Question: I'm trying to create a Firefox add-on using Mozilla's <URL>:
'''
var sidebar = require("sdk/ui/sidebar").Sidebar({
id: 'my-sidebar',
title: 'My sidebar',
url: require("sdk/self").data.url("sidebar.html")
});
'''
I receive the following error:

"ModuleNotFoundError: unable to satisfy: requries(sdk/ui/sidebar) from ....."
Currently I'm using the default SDK 1.14 in the Add-On Builder
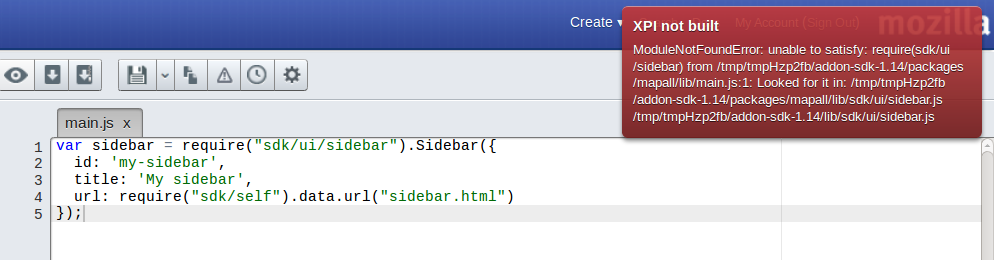
Answer: This is because Builder has not been updated since SDK 1.14 and is attempting to find the sidebar library which is only available in Firefox 26.
My best suggestion would be to download the current beta of SDK 1.15 and use the command-line:
<URL>
Once you have downloaded the SDK, please see the installation documentation for how to get things going:
<URL>